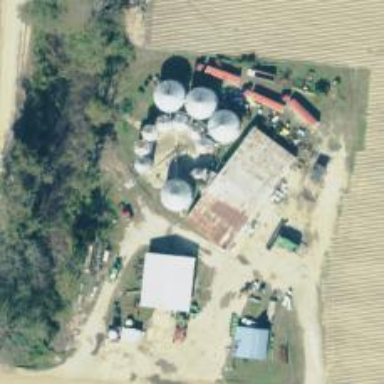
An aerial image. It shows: Silo.